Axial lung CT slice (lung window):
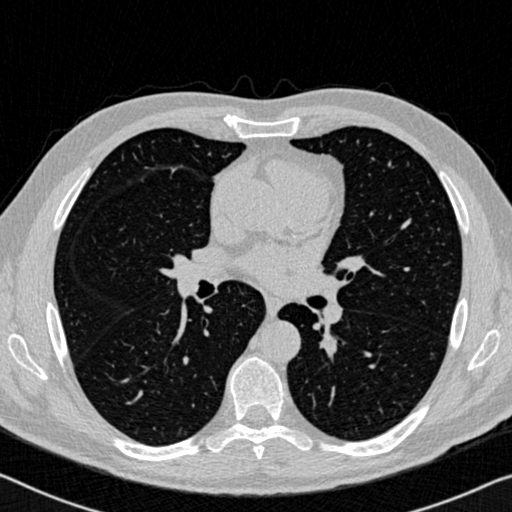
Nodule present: no